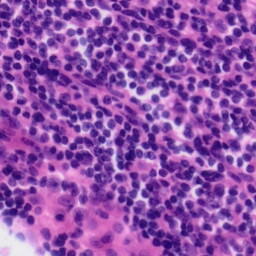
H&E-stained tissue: Tonsil